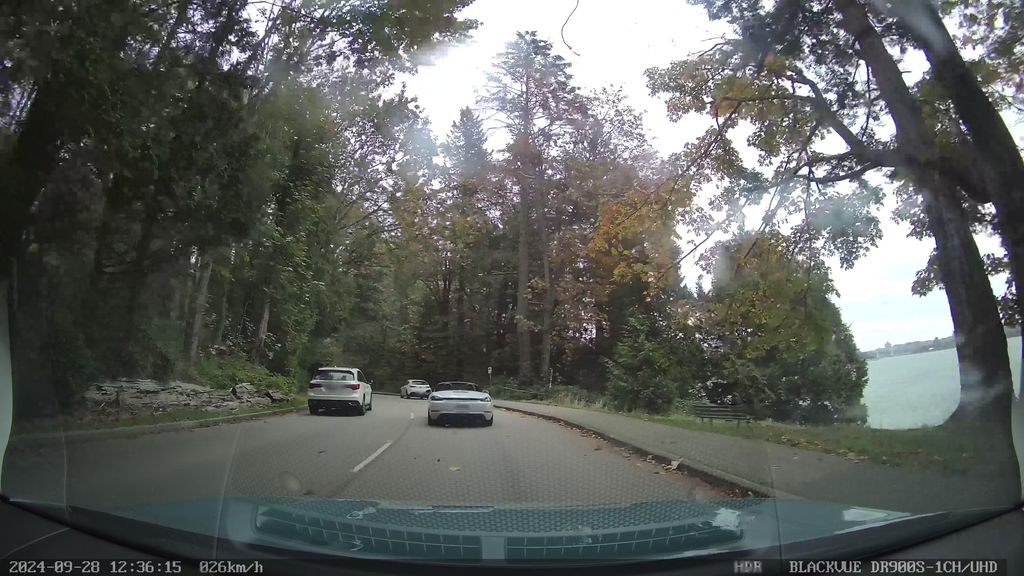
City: vancouver